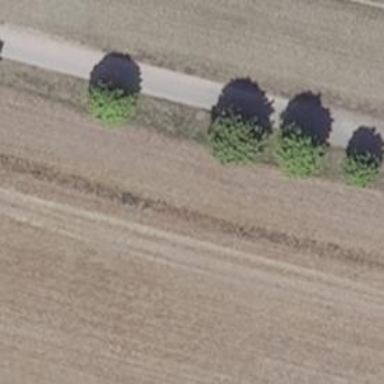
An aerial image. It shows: Row of deciduous broadleaved trees.